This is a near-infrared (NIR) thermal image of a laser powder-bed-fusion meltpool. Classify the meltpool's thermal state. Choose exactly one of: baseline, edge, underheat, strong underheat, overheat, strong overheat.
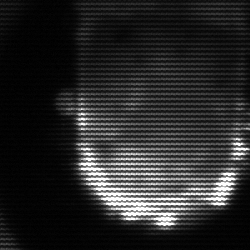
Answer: baseline